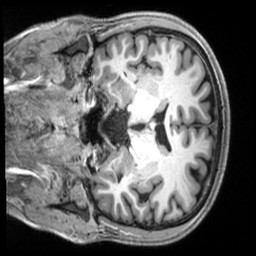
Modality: T1w
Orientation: coronal
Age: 25
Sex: male
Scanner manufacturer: siemens
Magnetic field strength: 3 T
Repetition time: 2.3 s
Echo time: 0.00229 s